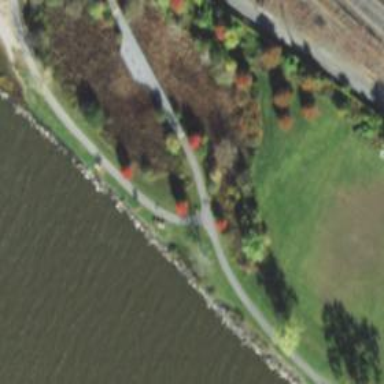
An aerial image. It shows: Path with excellent trail visibility.